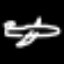
Label: airplane